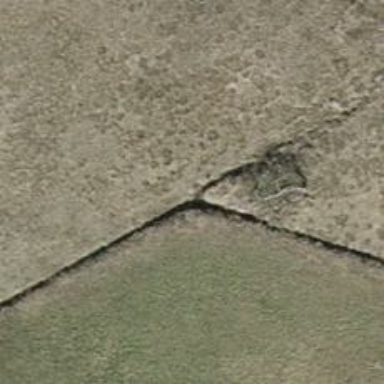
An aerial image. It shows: Ditch barrier.